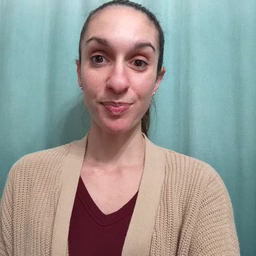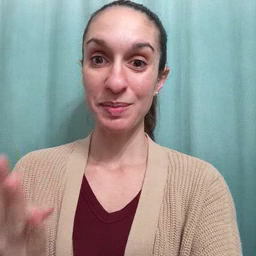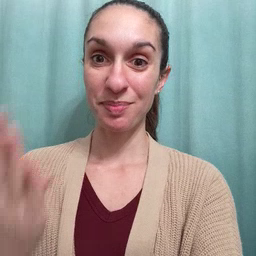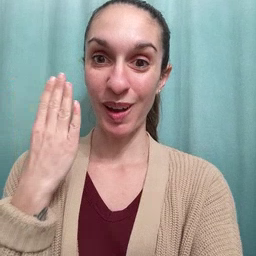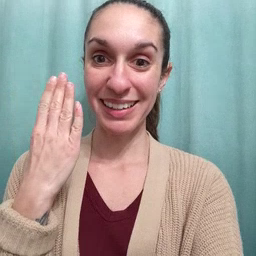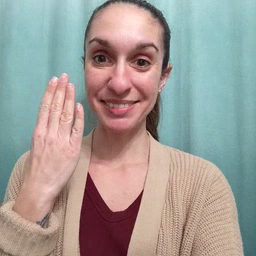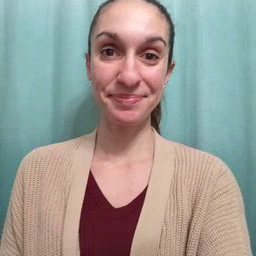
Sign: morning